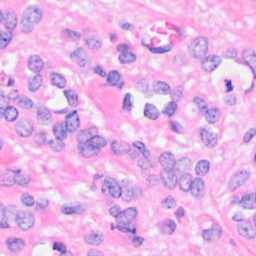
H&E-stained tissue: Breast